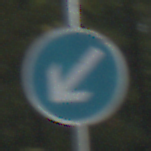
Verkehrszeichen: VorgeschriebeneVorbeifahrtLinks
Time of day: MorningAfternoon
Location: Outdoor (Suburban)
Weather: Clear
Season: NotSpecified
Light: Natural